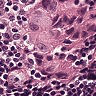
Metastatic tissue present: yes